Interaction volume radius: 5 \u00c5
Interaction volume height: 45 \u00c5
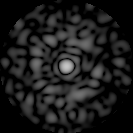
Disorder parameter: 0.8648